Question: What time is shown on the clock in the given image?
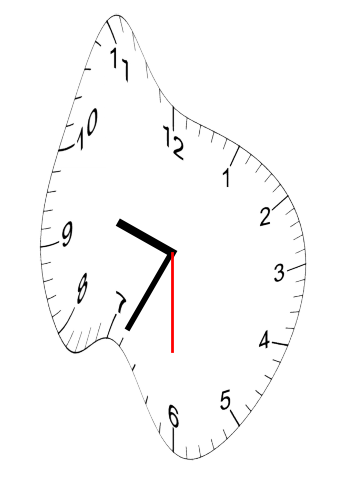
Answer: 09:34:30